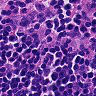
Metastatic tissue present: no